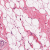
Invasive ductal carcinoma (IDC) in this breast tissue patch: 0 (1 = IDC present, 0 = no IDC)